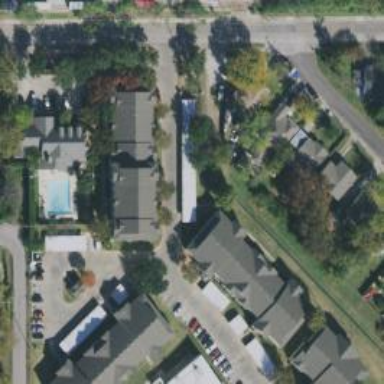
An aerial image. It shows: Alley classified as service road.